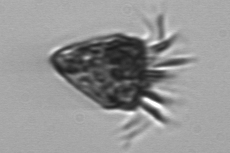
Label: Strombidium_morphotype2